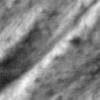
Label: no_change